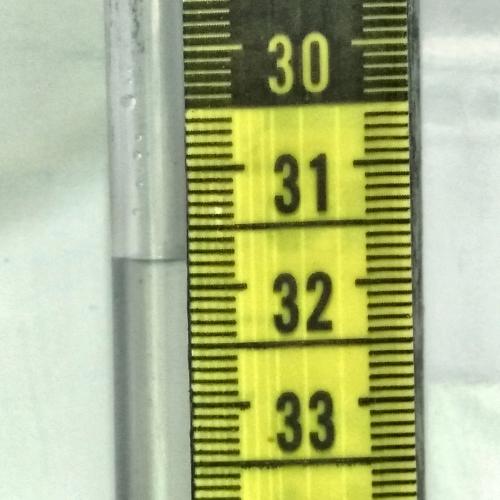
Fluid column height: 31.8 cm